Question: Is there a build-in way to add Highest Density Interval to traceplot in pymc3?
I would like to display the HDI on my traceplot directly, ideally with labels.
Basically, I would like to produce a posterior distribution plot, similar to those in "Doing Bayesian Data Analysis" book:

I don't want to re-invent something that might be implemented in pymc3 already.
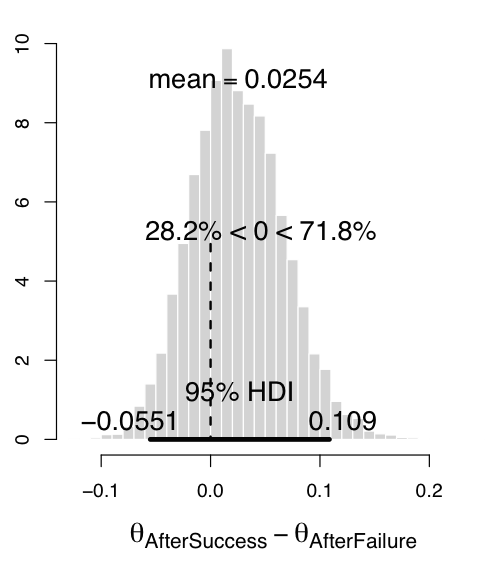
Answer: Not built-in way but you can check the code <URL>
A function ('plot_posterior') to make this plot has been added to PyMC3.